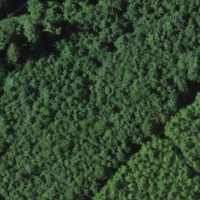
EUNIS habitat code: 45
Species observed at this site:
Strix aluco